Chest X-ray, PA view. Patient: 35 years old, sex M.
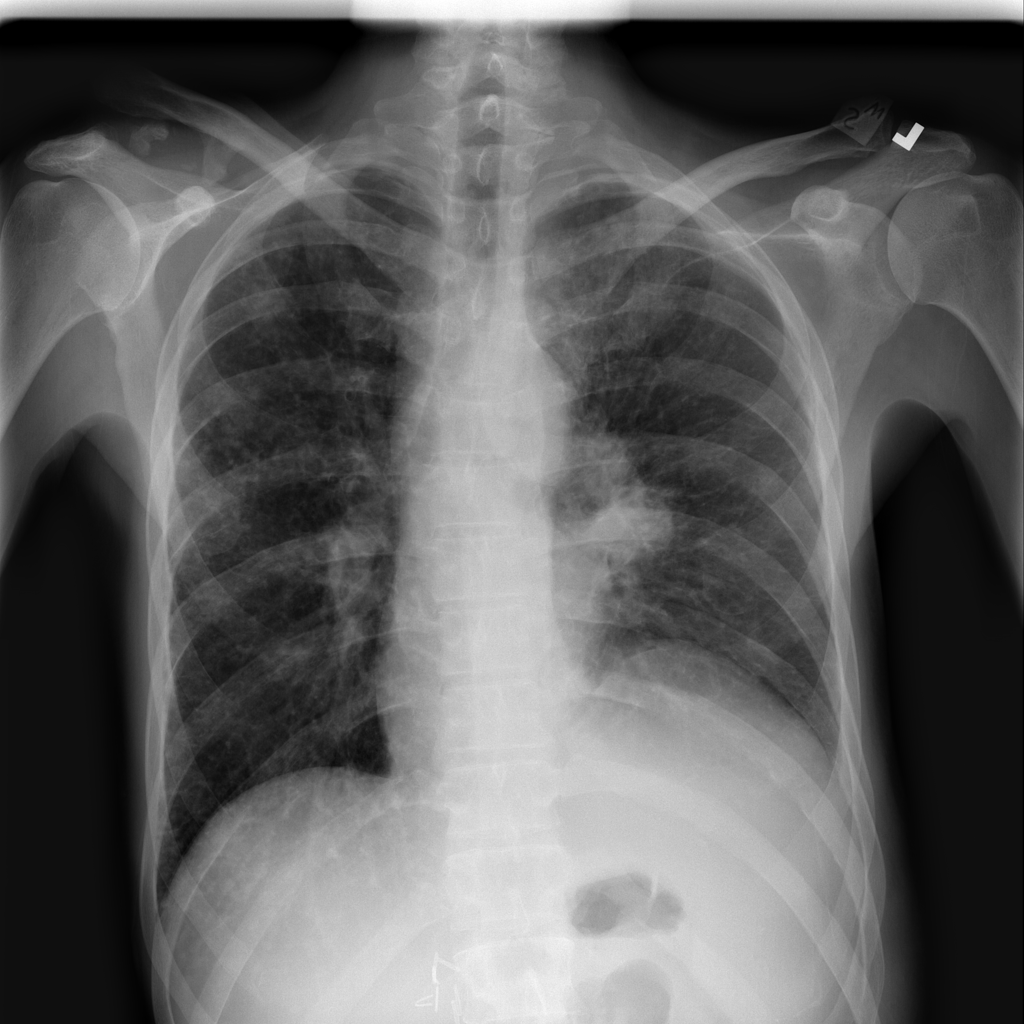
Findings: Effusion, Mass, Nodule